Field crop: tomato
Growth stage: 1
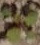
Species: solanum